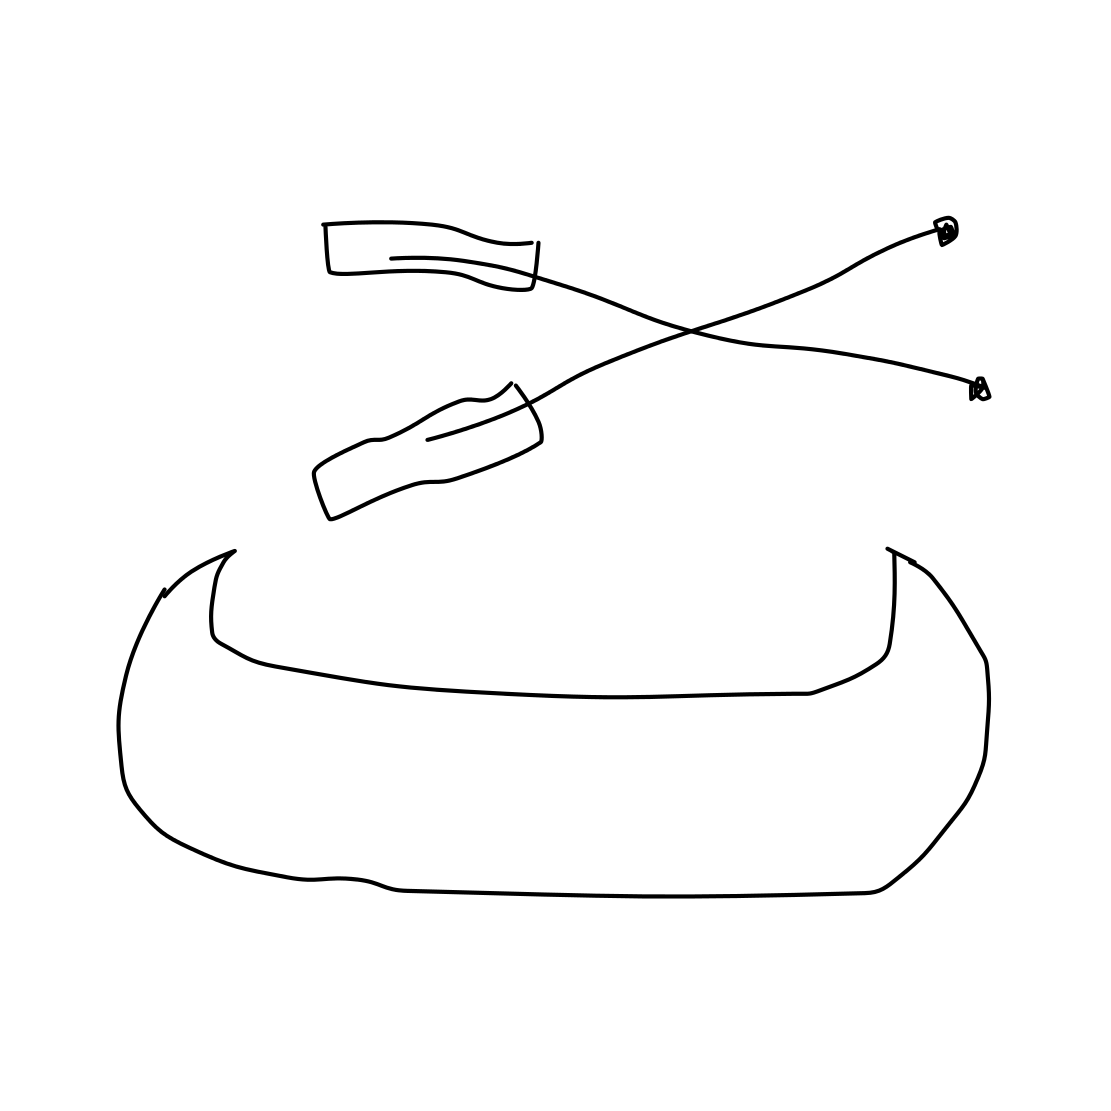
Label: canoe